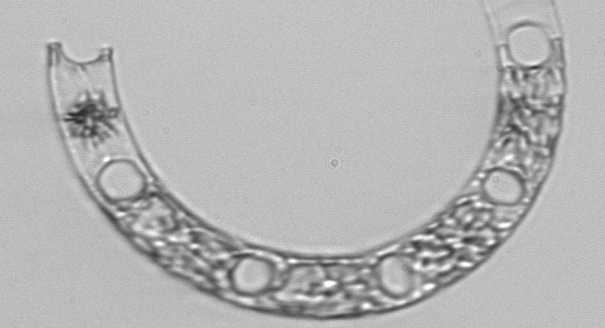
Label: Eucampia